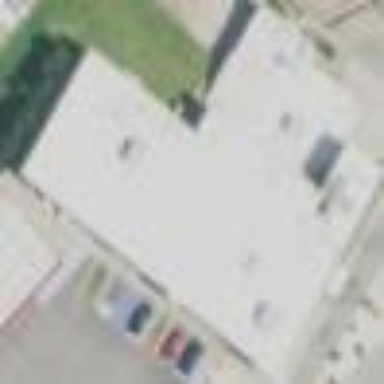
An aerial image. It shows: Retail building serving as fuel station.